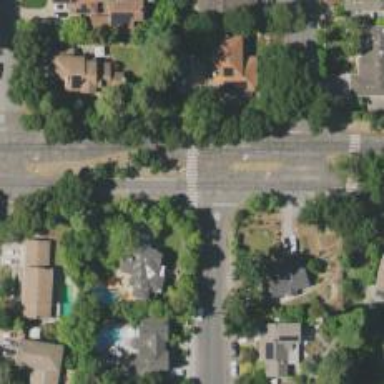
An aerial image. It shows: Road with stop sign.